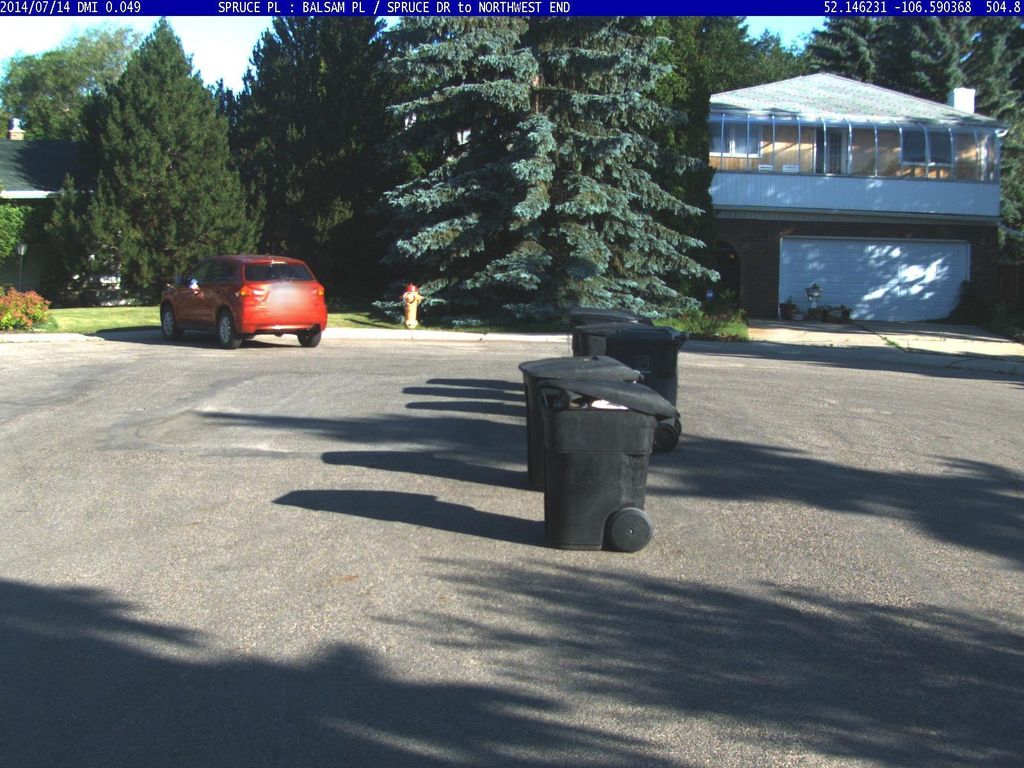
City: saskatoon